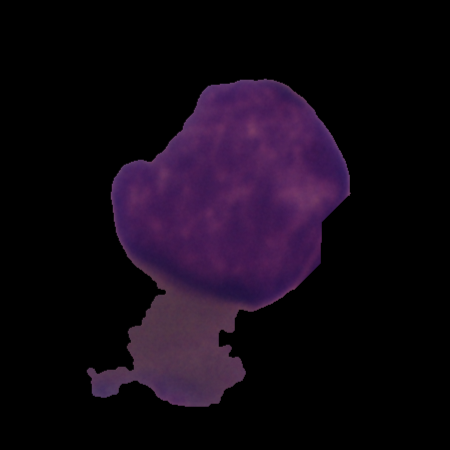
Label: cancer